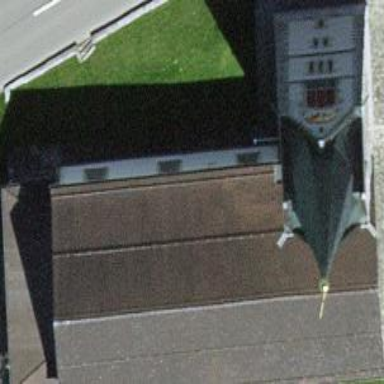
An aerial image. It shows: Church which is place of worship.